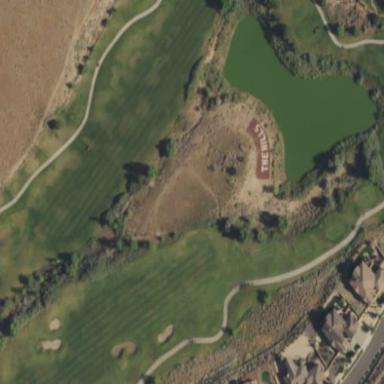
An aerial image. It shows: Rough area on grassy golf course.